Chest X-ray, PA view. Patient: 31 years old, sex F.
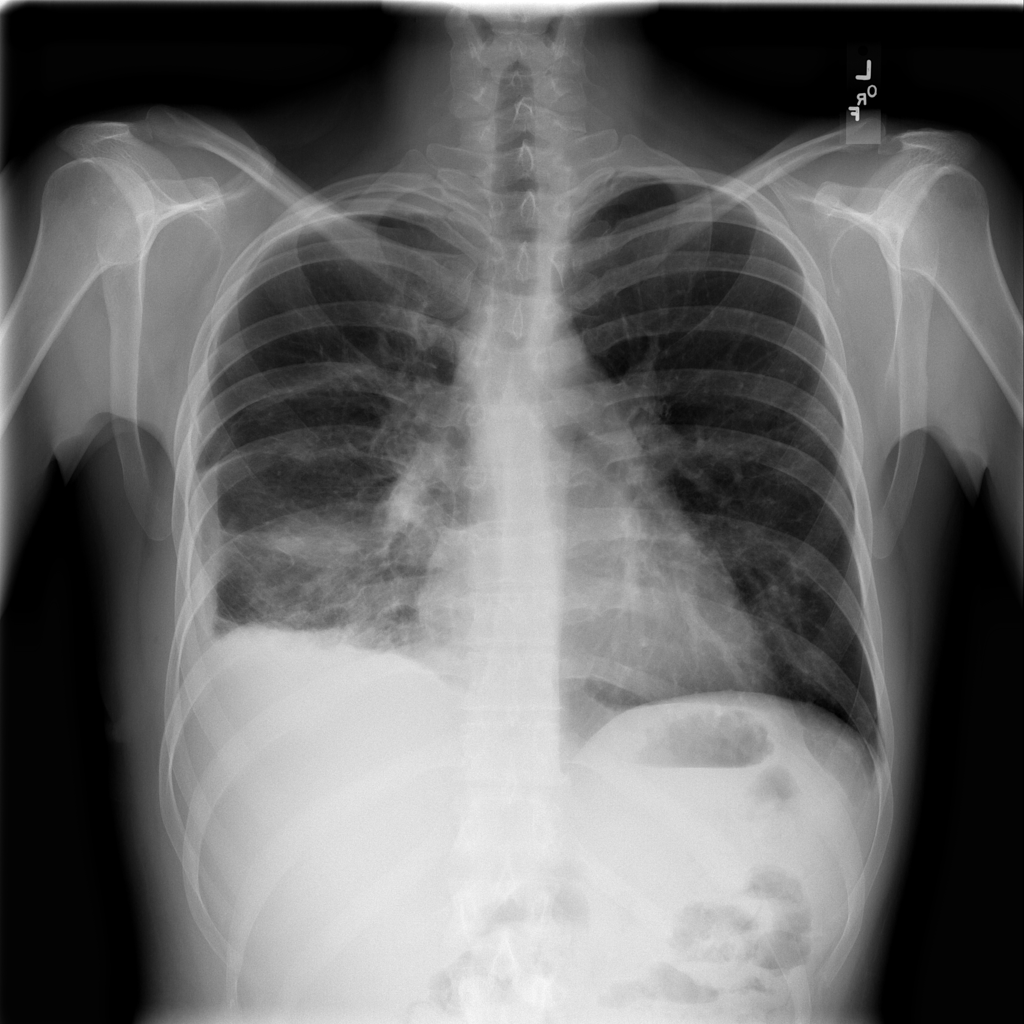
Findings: Effusion, Infiltration